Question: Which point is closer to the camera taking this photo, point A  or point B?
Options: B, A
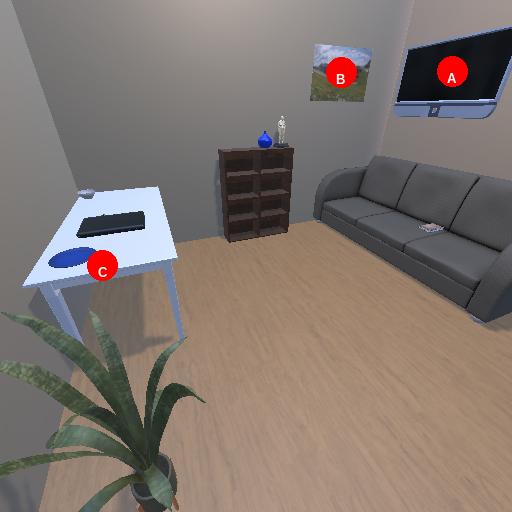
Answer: B